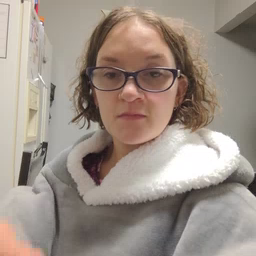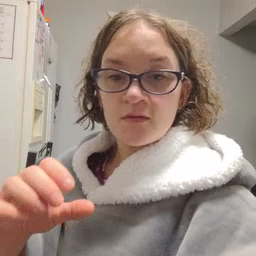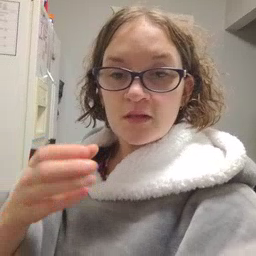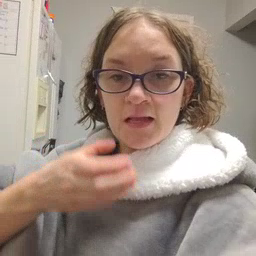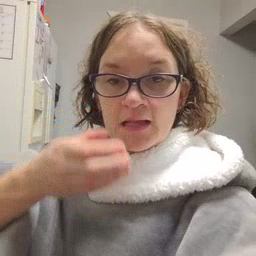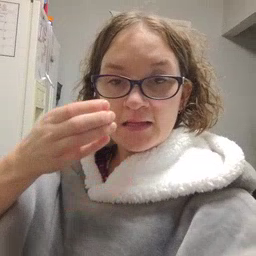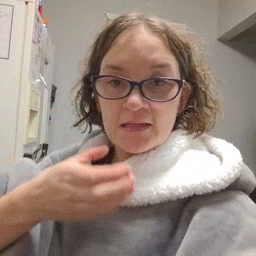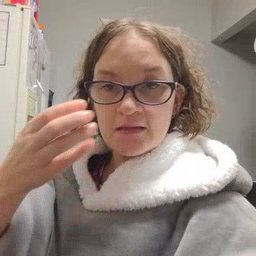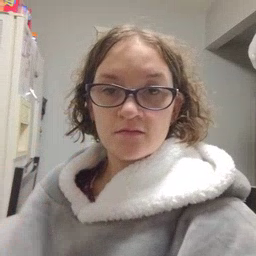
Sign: can